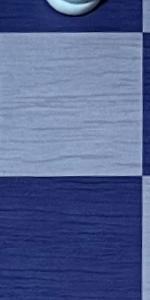
Label: Empty